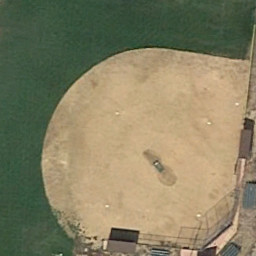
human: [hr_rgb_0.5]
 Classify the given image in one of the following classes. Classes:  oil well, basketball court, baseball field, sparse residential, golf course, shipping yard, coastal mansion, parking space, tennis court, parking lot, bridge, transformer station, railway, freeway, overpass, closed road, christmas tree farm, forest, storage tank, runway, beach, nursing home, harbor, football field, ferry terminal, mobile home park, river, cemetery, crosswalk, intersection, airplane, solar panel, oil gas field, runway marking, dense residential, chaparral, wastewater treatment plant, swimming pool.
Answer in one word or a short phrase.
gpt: baseball field